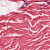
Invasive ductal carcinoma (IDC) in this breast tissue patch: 0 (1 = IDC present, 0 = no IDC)